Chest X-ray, PA view. Patient: 42 years old, sex F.
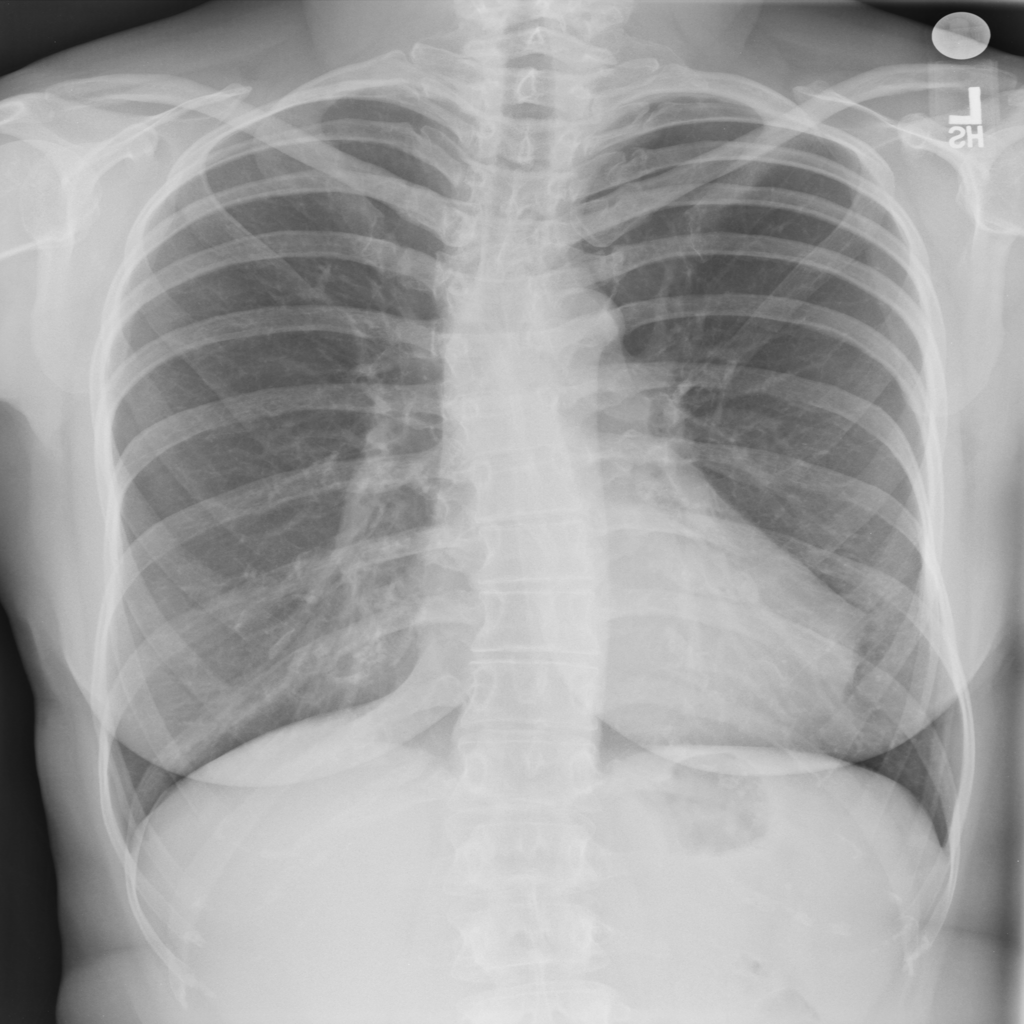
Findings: No Finding